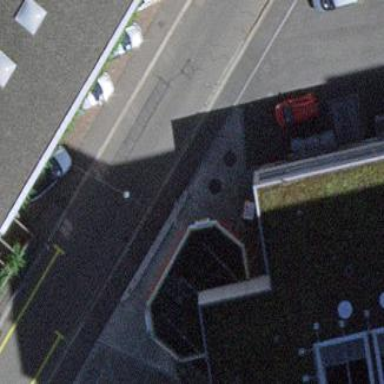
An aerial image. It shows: View of roof of building.